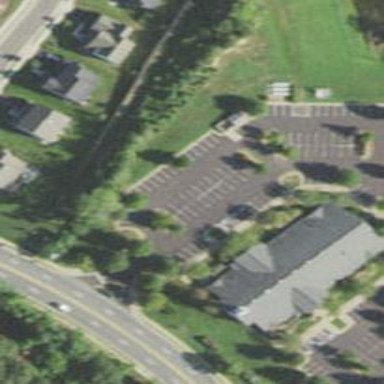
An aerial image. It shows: Parking space is available.